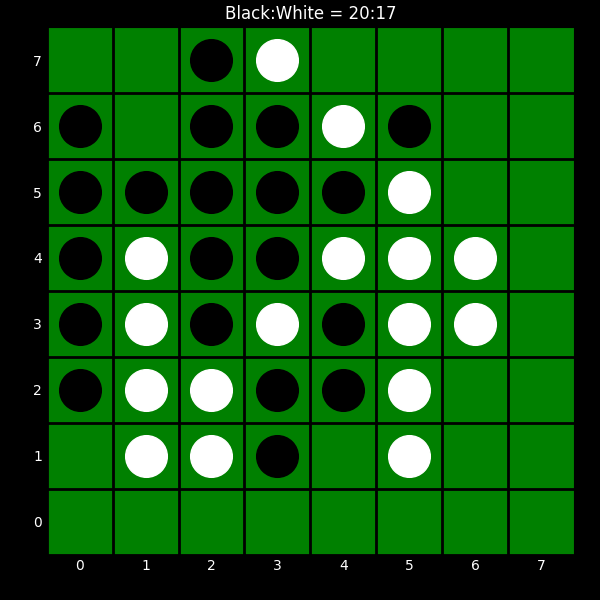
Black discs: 20
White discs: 17